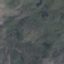
Land use / land cover: HerbaceousVegetation